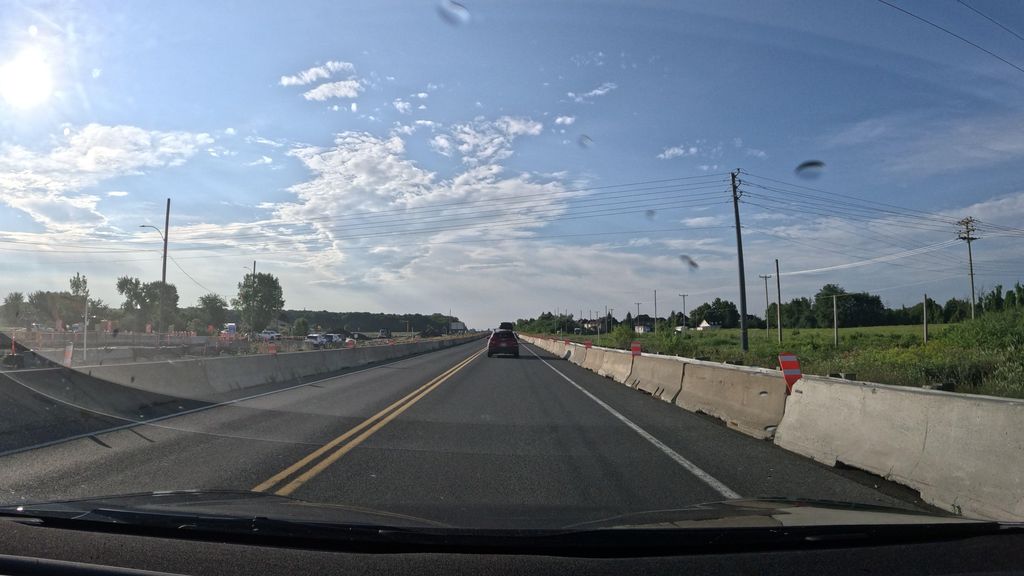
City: montreal